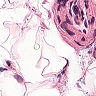
Metastatic tissue present: no